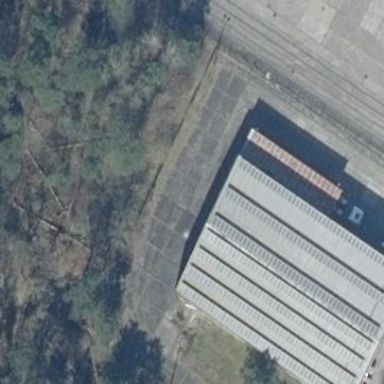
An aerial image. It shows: Industrial building.